Interaction volume radius: 10 \u00c5
Interaction volume height: 35 \u00c5
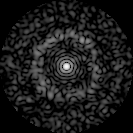
Disorder parameter: 0.8098